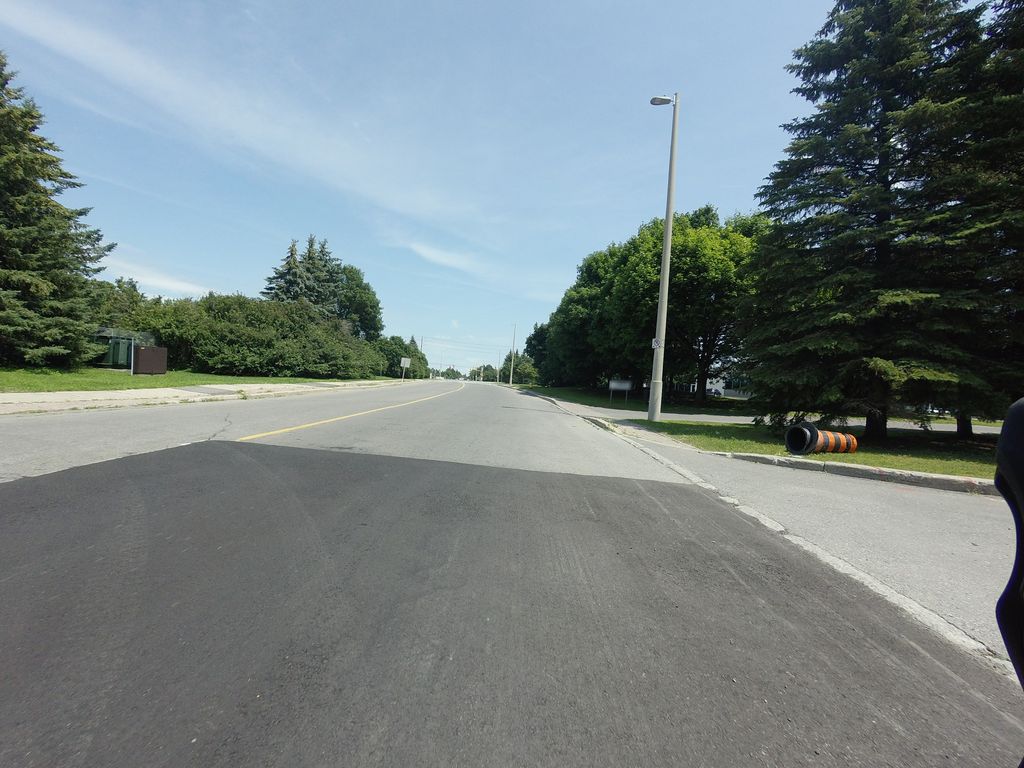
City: ottawa-gatineau